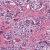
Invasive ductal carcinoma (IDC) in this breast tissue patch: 1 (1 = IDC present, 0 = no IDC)